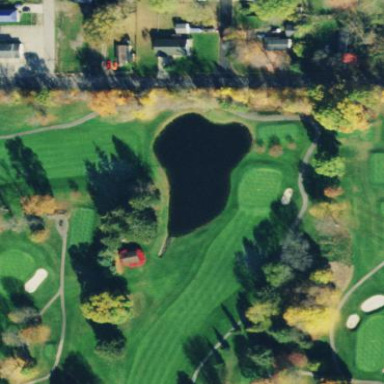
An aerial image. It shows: Water hazard on golf course.